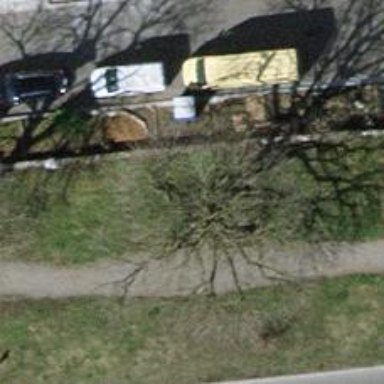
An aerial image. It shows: Bench.